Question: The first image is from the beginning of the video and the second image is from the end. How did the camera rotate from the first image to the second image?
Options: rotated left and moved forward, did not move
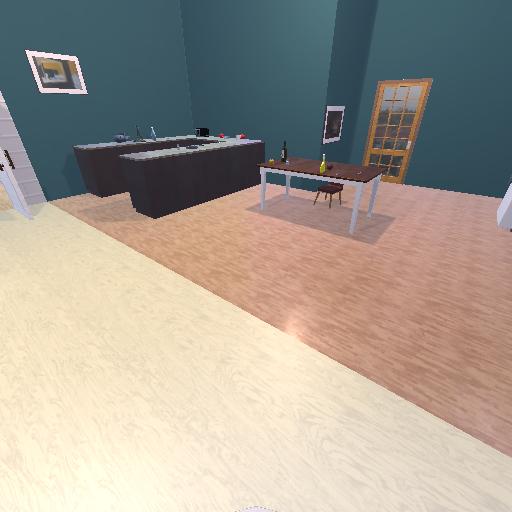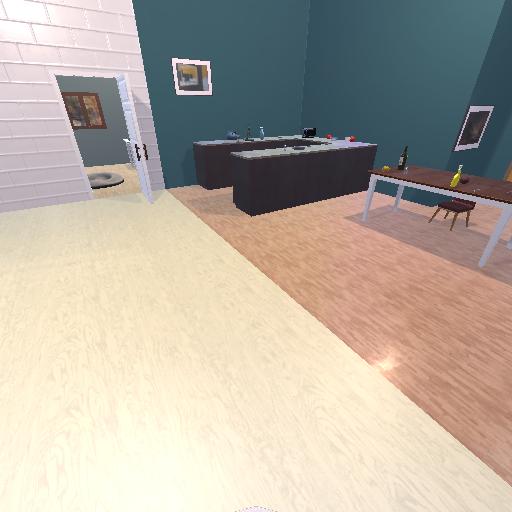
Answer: rotated left and moved forward